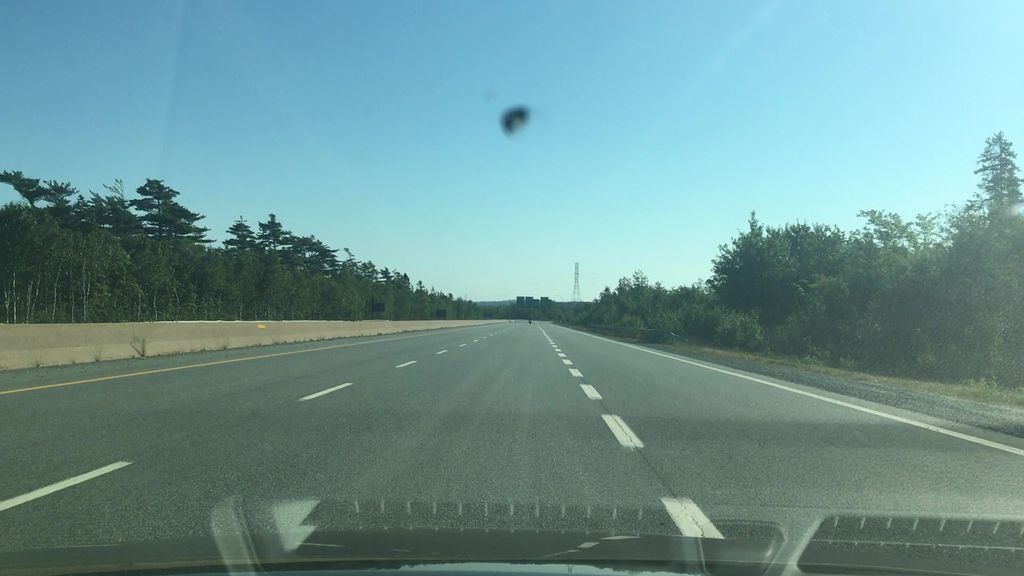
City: halifax